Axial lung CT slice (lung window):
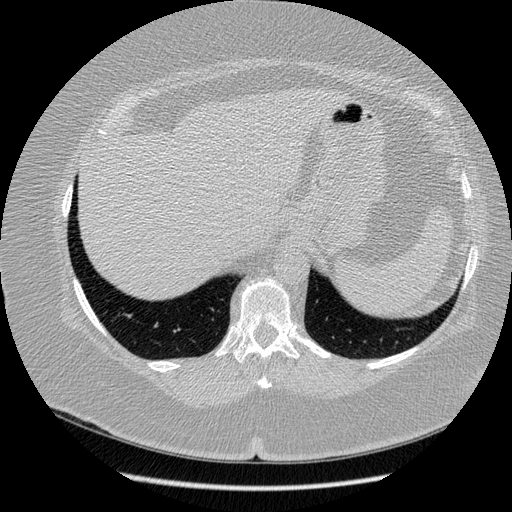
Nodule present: no